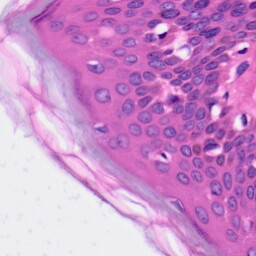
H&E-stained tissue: Skin